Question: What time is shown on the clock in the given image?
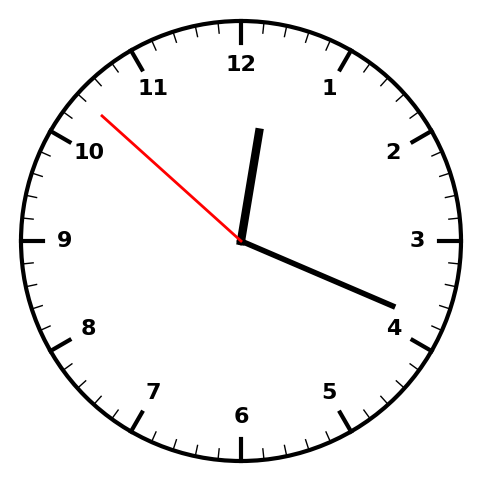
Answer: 12:18:52